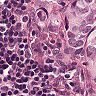
Metastatic tissue present: yes